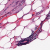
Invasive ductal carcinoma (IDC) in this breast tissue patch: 0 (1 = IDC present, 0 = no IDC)